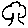
Label: tree